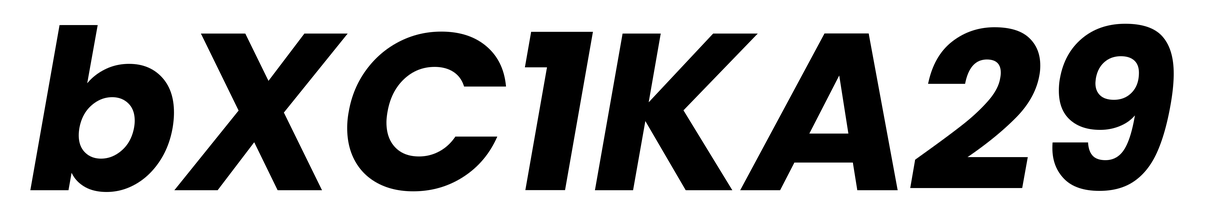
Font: Poppins-BoldItalic